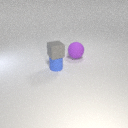
small gray rubber cube above small blue rubber cylinder